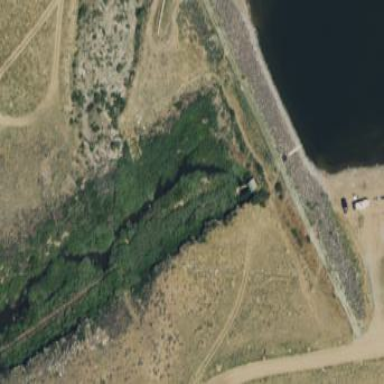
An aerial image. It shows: Dam along waterway.